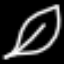
Label: leaf